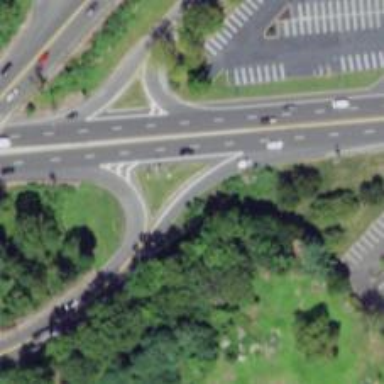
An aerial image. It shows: Trunk link highway.